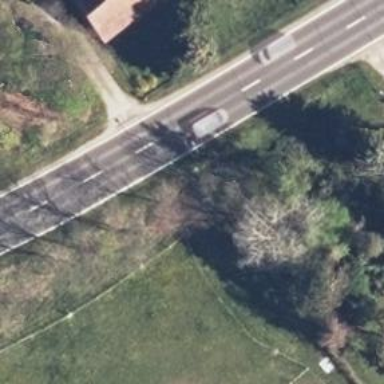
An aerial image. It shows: Secondary road with asphalt surface.